Field crop: tomato
Growth stage: 1
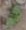
Species: solanum